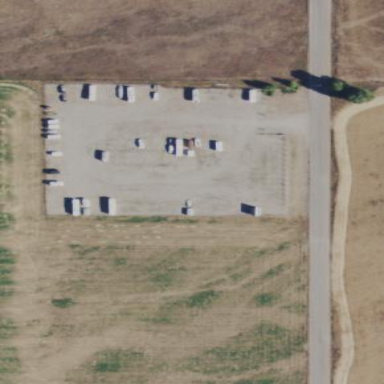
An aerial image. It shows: Parking area.